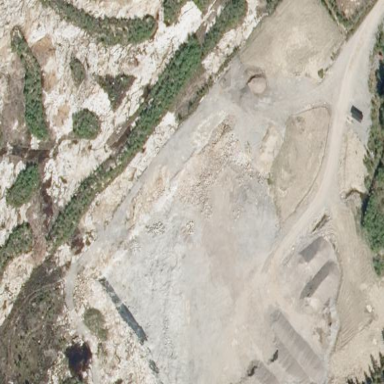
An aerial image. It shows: Quarry area where gravel is extracted.